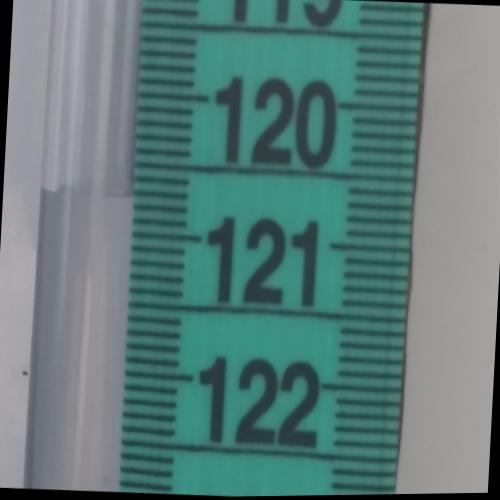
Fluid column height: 120.7 cm